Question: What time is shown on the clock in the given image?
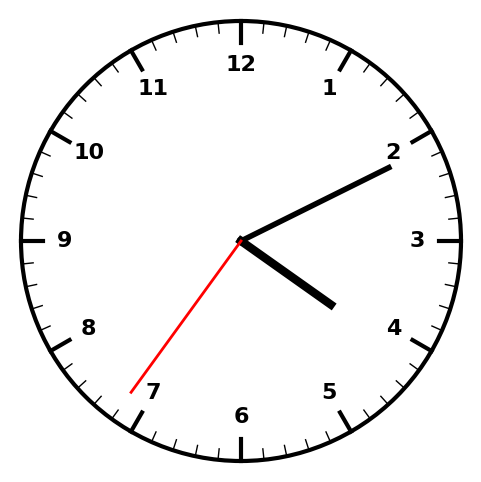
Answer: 04:10:36